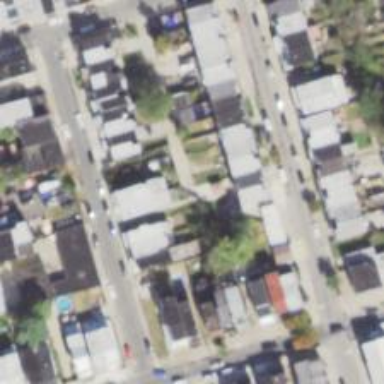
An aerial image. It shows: Alley classified as service road.